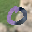
Label: 0